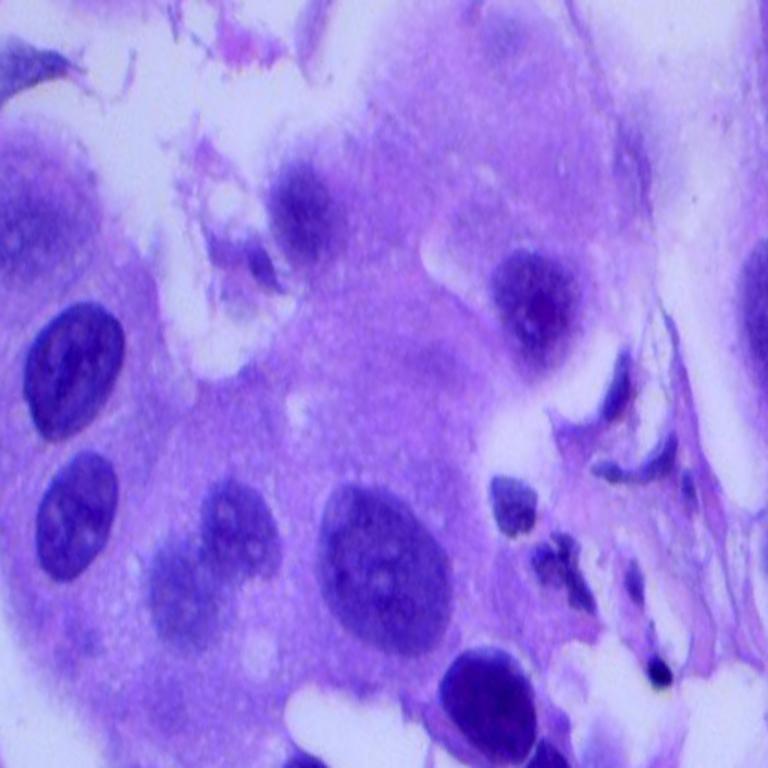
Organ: lung
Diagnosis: adenocarcinomas